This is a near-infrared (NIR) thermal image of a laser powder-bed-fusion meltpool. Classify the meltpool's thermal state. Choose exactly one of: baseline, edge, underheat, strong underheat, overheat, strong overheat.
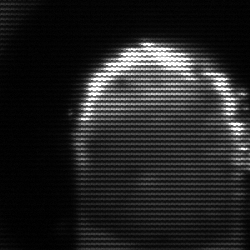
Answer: baseline